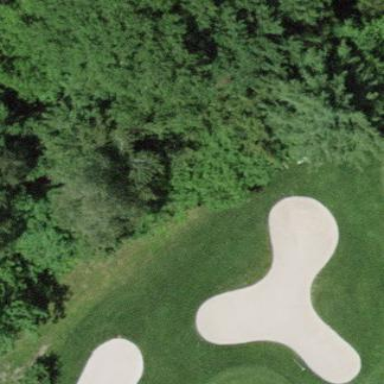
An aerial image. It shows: Golf bunker.